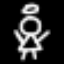
Label: angel